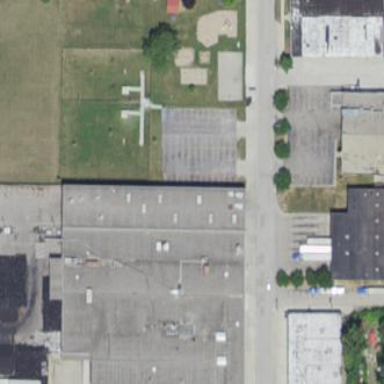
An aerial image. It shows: Industrial building.